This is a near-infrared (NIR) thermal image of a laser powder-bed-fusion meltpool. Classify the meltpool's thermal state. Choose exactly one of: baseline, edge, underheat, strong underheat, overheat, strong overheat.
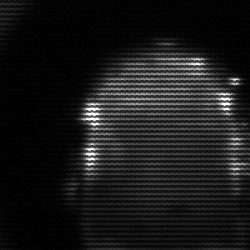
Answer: baseline